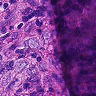
Metastatic tissue present: yes